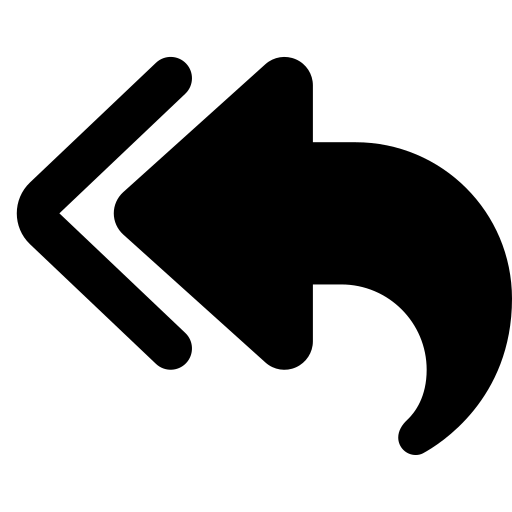
Tags: icon, FontAwesome, fa-icon, solid, reply, all